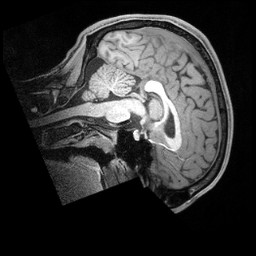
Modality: T1w
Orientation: sagittal
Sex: male
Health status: ill
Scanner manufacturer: siemens
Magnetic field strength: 3 T
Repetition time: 2.4 s
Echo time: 0.00201 s